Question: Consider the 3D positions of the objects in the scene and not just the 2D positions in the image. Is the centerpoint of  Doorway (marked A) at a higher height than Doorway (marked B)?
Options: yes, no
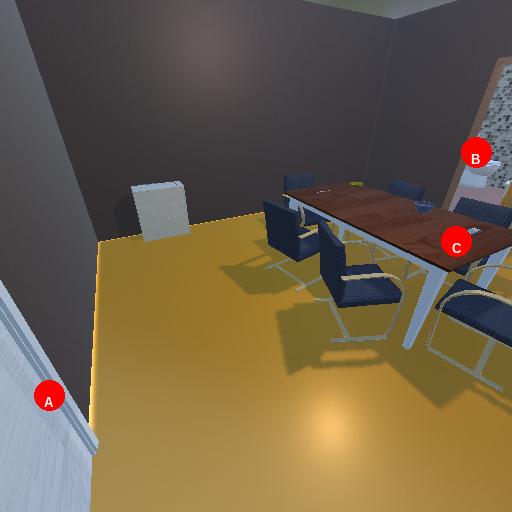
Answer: yes